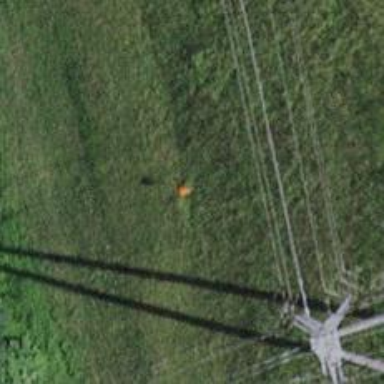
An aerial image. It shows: Aerial marker.